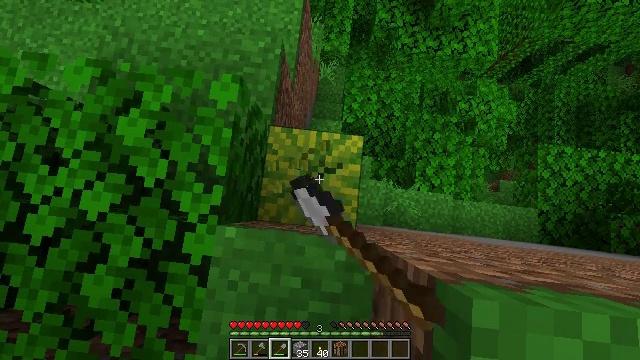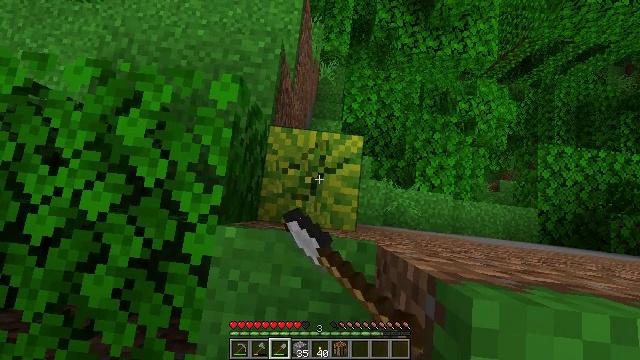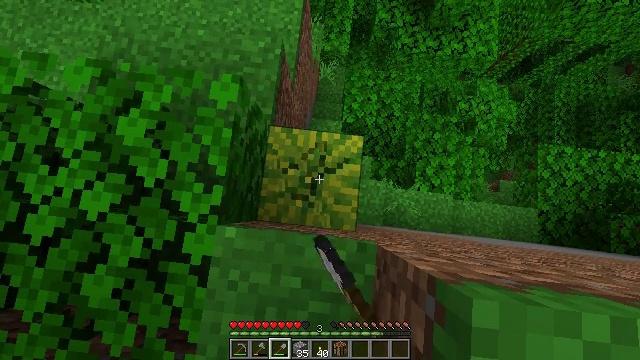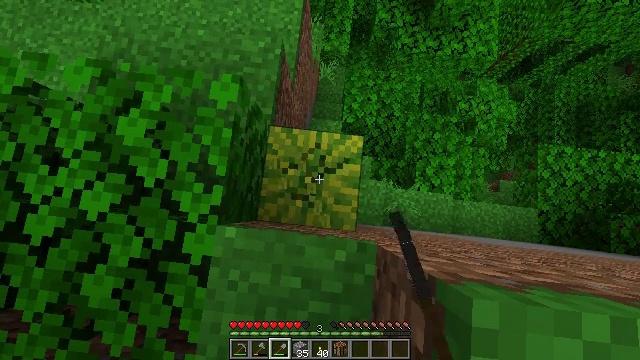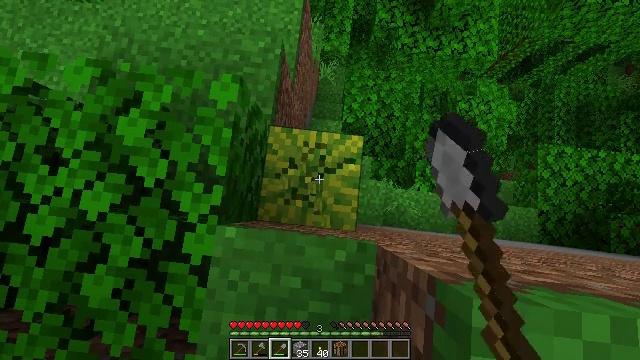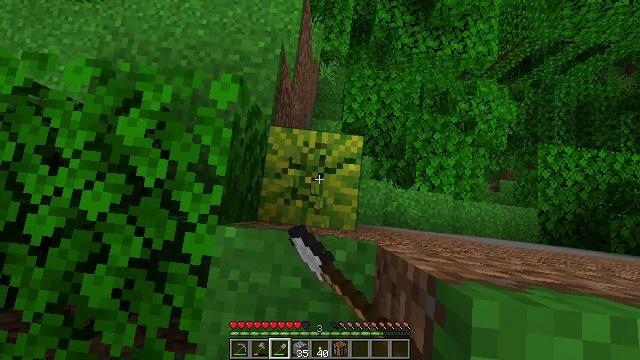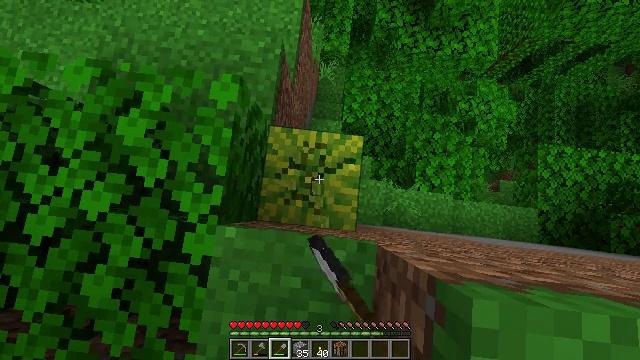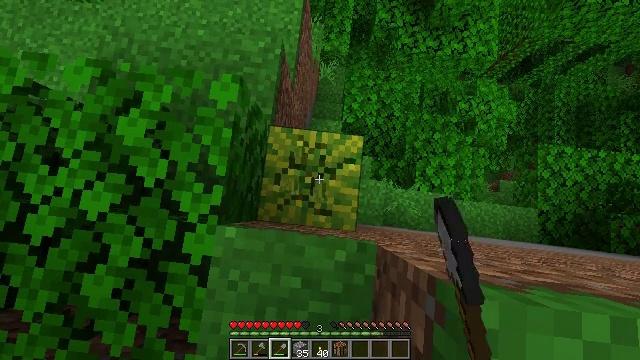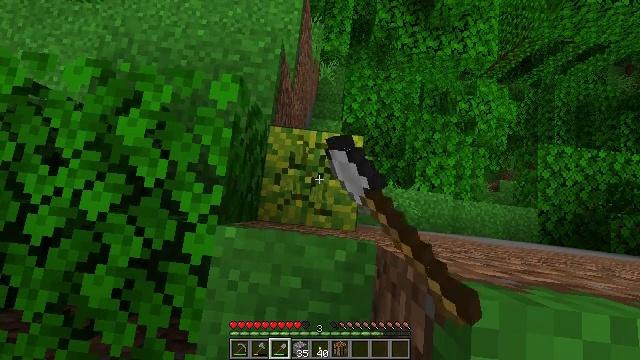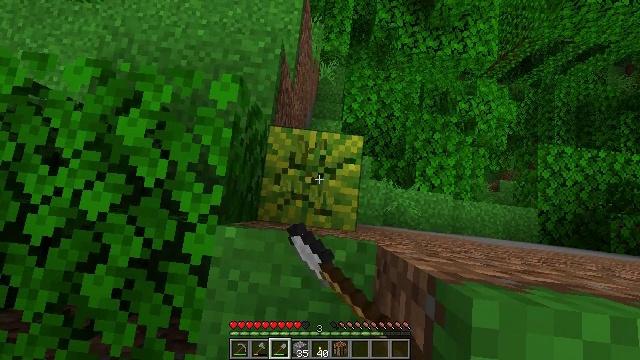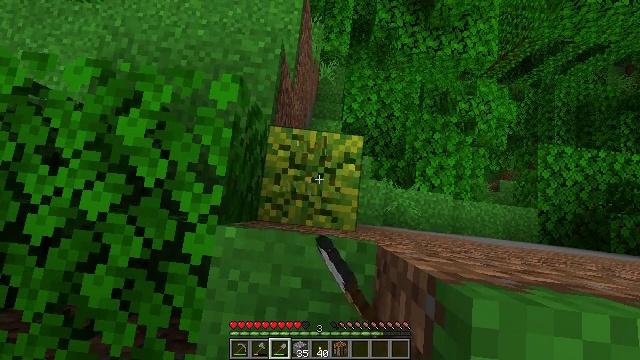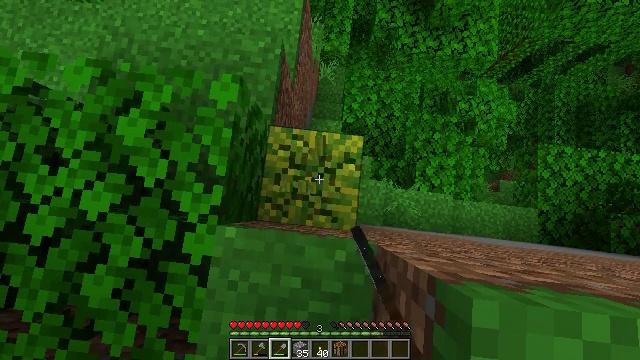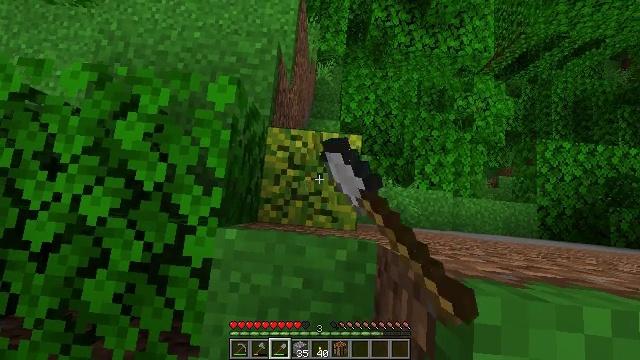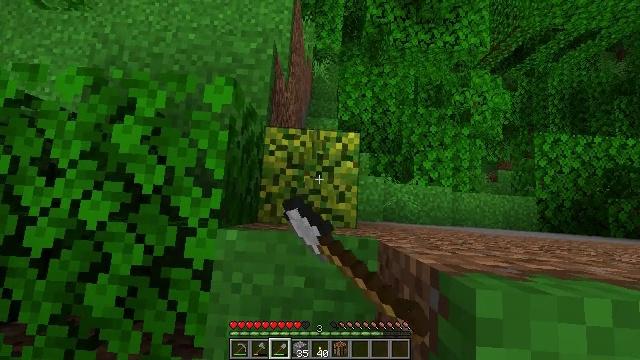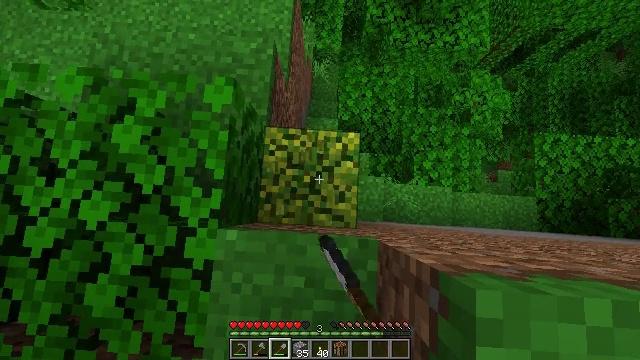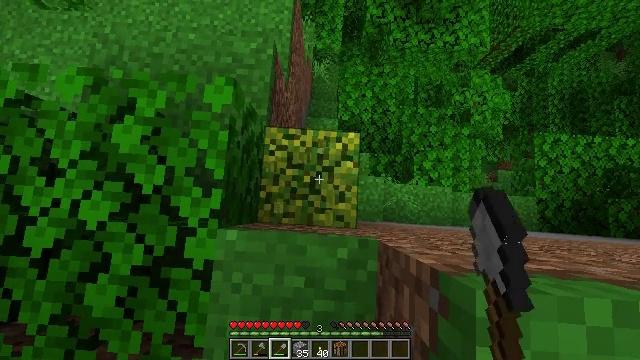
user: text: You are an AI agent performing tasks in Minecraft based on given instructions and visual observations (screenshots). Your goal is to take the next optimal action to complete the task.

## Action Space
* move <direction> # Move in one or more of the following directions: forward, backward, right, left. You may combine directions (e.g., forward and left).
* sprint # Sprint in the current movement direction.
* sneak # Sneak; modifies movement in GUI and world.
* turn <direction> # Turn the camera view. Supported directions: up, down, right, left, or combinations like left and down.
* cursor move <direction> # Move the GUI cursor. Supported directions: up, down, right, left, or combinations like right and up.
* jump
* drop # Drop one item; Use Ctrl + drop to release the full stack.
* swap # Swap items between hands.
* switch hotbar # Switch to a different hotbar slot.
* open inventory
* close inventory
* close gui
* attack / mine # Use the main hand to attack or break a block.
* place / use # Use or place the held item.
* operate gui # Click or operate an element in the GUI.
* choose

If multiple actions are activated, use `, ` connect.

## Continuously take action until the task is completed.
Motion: motion action
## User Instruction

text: Harvest melon from the farm.
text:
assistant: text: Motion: attack / mine
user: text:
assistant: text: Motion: attack / mine
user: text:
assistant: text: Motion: attack / mine
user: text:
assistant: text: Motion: attack / mine
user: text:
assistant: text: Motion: attack / mine
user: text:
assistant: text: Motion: attack / mine
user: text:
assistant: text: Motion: attack / mine
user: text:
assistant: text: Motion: attack / mine
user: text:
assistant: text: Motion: attack / mine
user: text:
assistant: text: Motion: attack / mine
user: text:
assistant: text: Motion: attack / mine
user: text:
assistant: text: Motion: turn right, attack / mine
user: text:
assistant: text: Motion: turn right, attack / mine
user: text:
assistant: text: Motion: attack / mine
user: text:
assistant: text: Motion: attack / mine
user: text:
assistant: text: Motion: attack / mine
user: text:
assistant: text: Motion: turn right, attack / mine
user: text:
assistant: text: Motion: attack / mine
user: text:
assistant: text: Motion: attack / mine
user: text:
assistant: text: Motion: attack / mine
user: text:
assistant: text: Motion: attack / mine